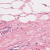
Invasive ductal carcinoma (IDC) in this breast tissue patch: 0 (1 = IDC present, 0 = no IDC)